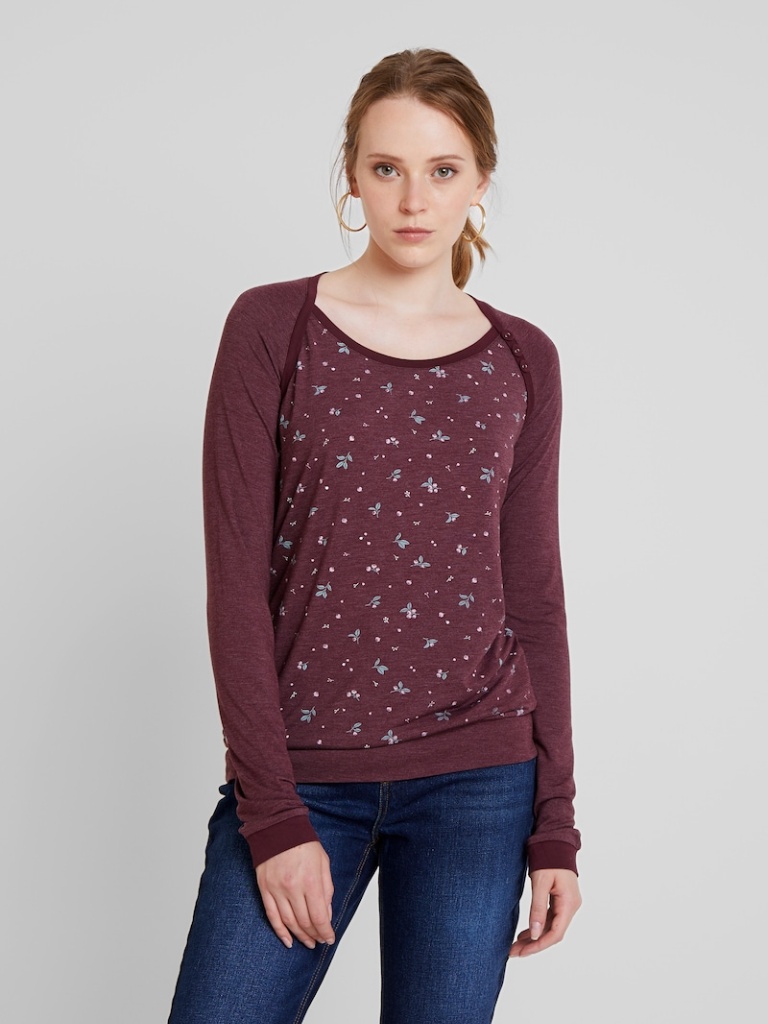
cotton relaxed a long-sleeved with the sleeves down hip length Untucked crew t-shirt